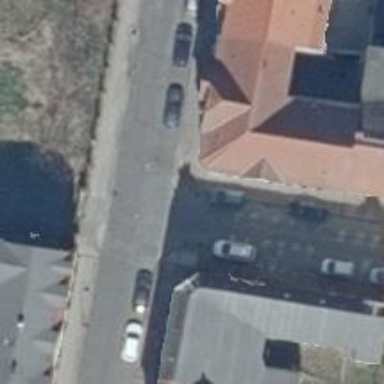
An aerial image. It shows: Residential road with sidewalks on both sides.